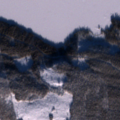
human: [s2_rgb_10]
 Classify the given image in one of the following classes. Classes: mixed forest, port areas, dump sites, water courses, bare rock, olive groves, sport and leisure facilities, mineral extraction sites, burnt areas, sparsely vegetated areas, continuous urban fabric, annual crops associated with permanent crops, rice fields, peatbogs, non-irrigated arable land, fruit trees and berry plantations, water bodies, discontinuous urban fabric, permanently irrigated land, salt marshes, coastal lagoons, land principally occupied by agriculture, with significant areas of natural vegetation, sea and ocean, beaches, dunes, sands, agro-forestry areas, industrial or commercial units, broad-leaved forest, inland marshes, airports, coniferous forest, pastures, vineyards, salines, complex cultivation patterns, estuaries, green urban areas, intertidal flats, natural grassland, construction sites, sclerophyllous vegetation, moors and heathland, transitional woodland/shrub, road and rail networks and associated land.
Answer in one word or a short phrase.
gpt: coniferous forest, mixed forest, transitional woodland/shrub, water bodies